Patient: sex M, age 76
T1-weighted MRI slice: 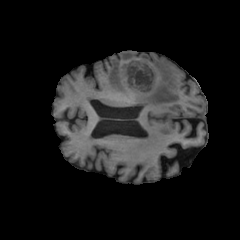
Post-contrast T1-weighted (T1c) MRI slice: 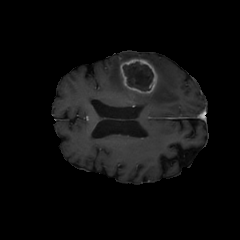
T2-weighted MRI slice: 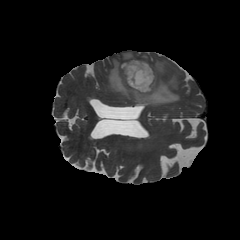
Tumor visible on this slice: yes
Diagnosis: Glioblastoma, IDH-wildtype
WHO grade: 4